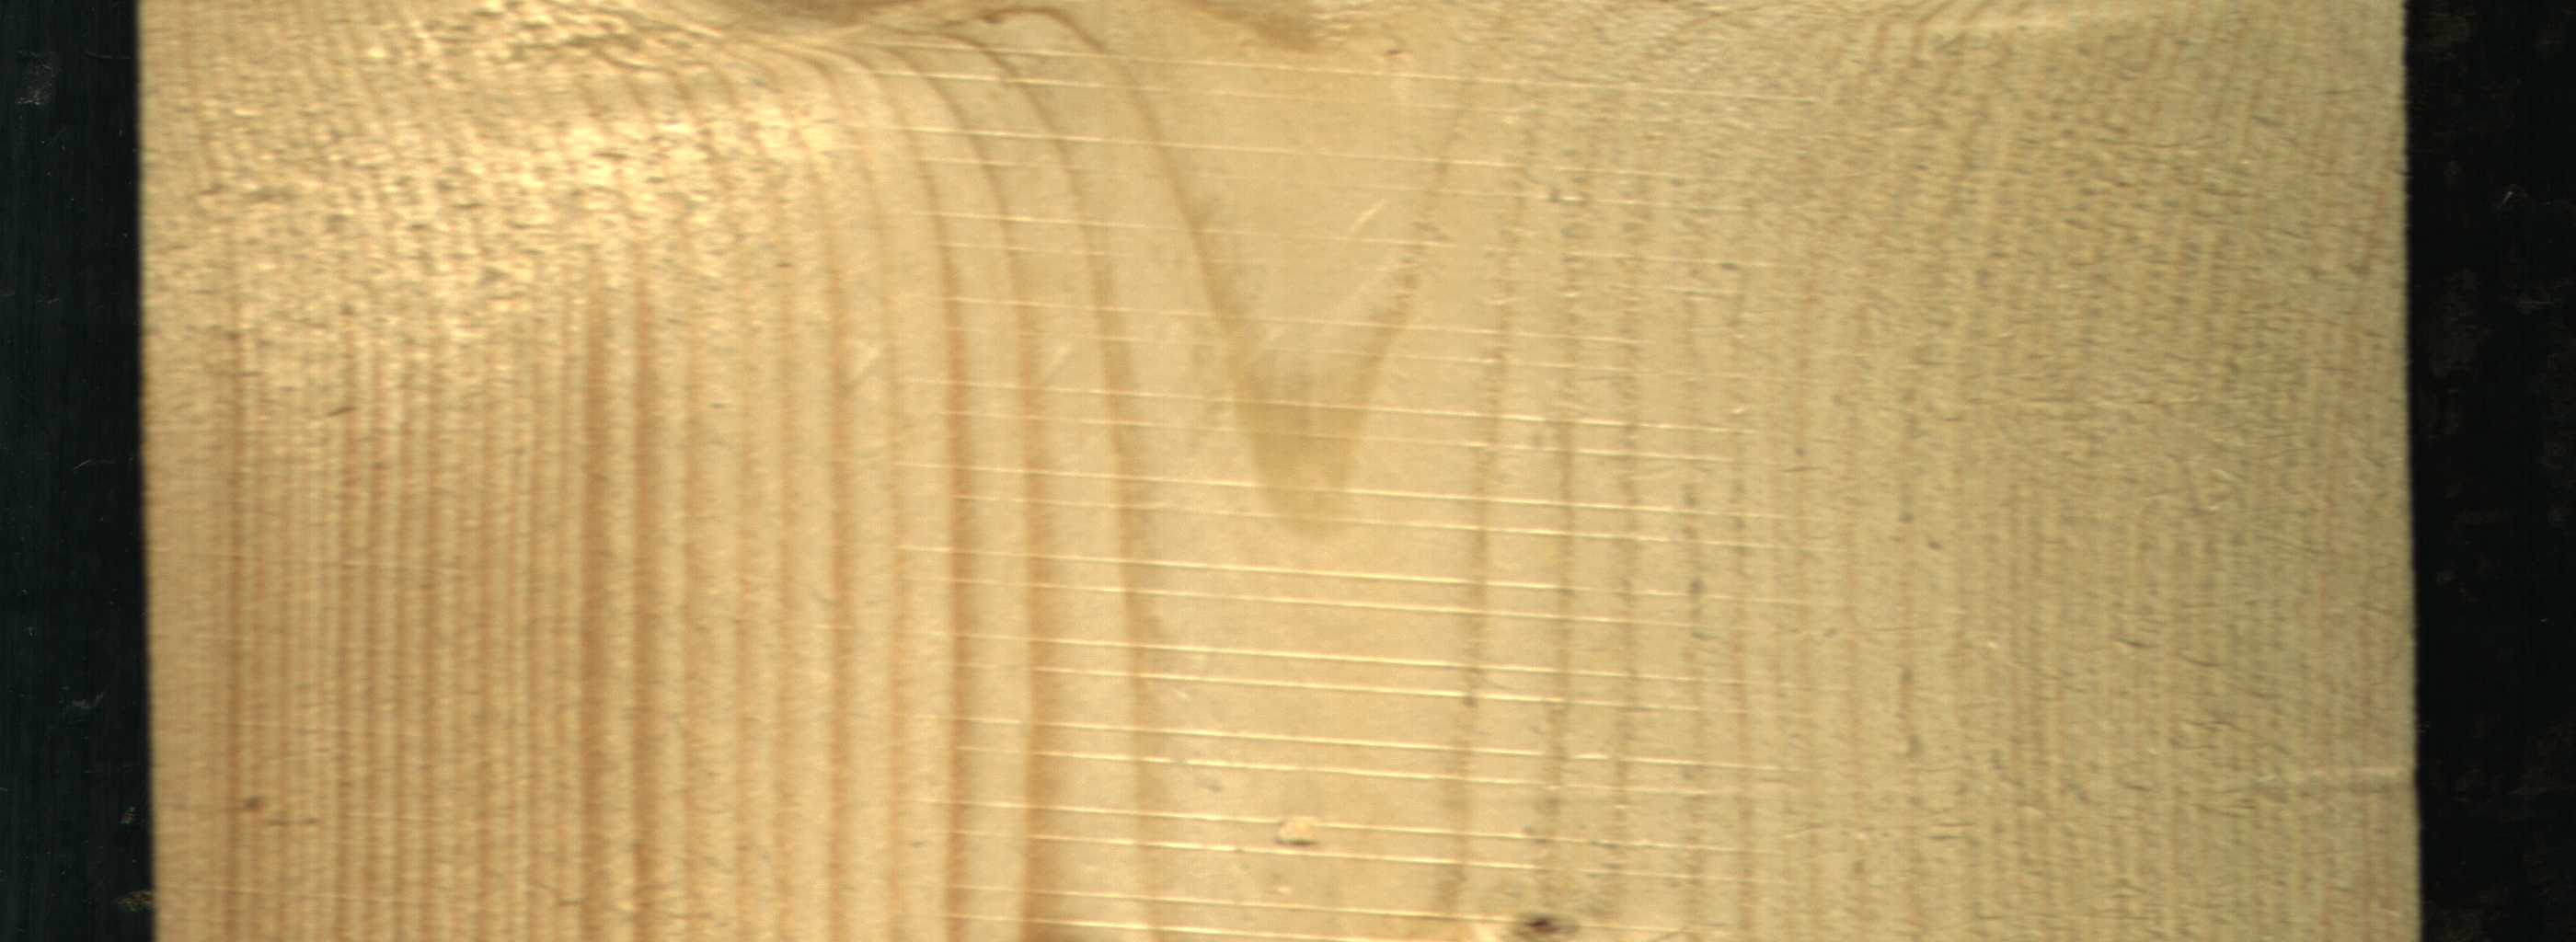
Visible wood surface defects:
Live_Knot